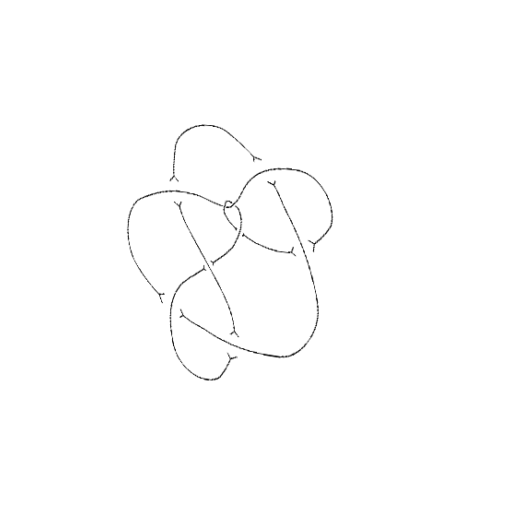
Crossing number: 9